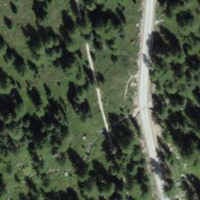
EUNIS habitat code: 26
Species observed at this site:
Vaccinium vitis-idaea